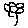
Label: flower